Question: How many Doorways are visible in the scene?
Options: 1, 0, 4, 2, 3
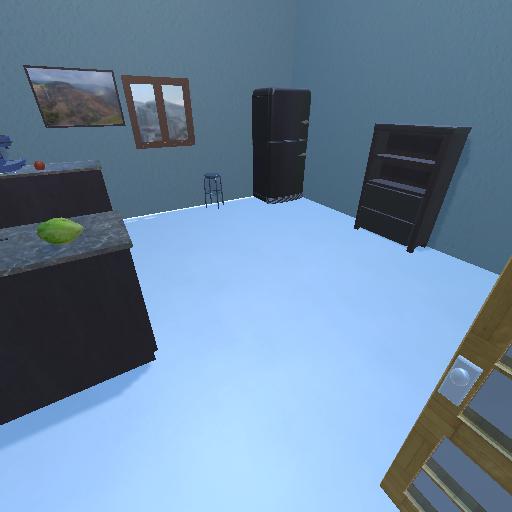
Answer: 1